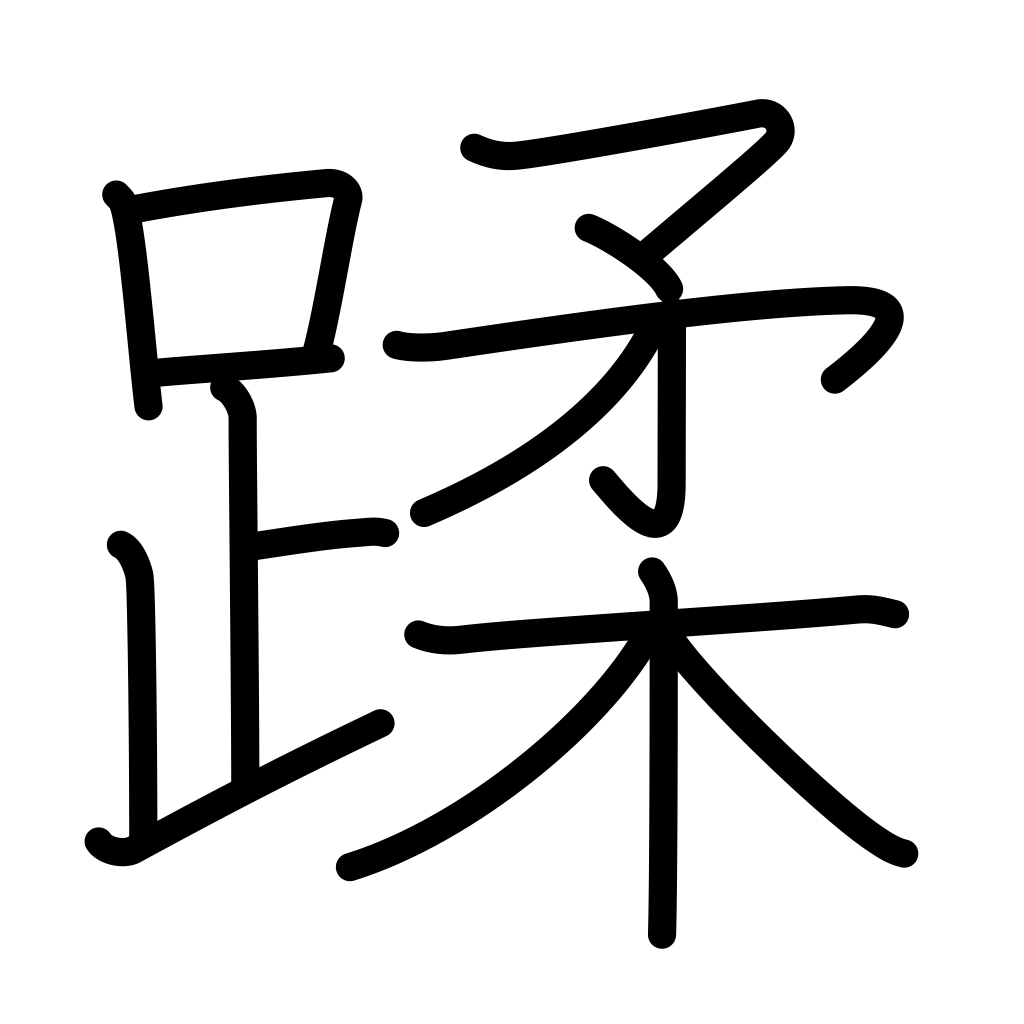
Meaning: step on